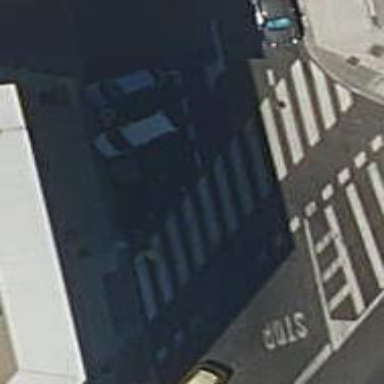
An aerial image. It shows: Uncontrolled zebra crossing on footway.